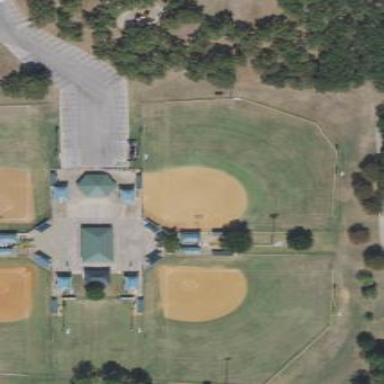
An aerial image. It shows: Baseball pitch for leisure and sports activities.